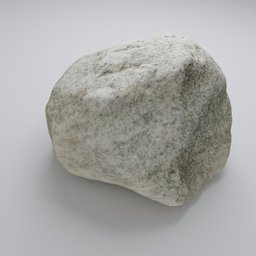
Label: nature